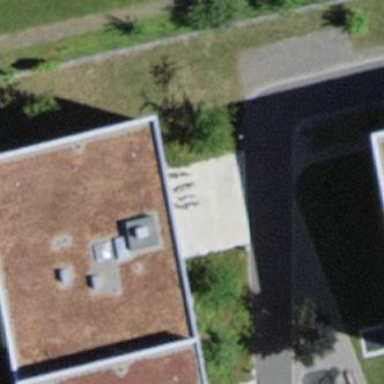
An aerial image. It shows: Building.